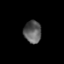
Tissue: prostate
Cell type: T cells
Senescence score: 0.3555
Nuclear area (px): 381
Mean DAPI intensity: 92.228